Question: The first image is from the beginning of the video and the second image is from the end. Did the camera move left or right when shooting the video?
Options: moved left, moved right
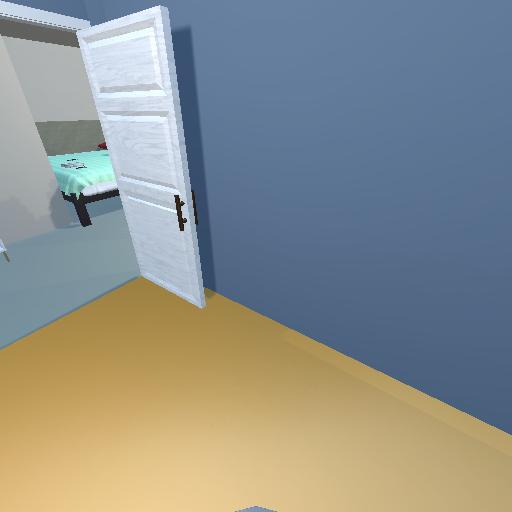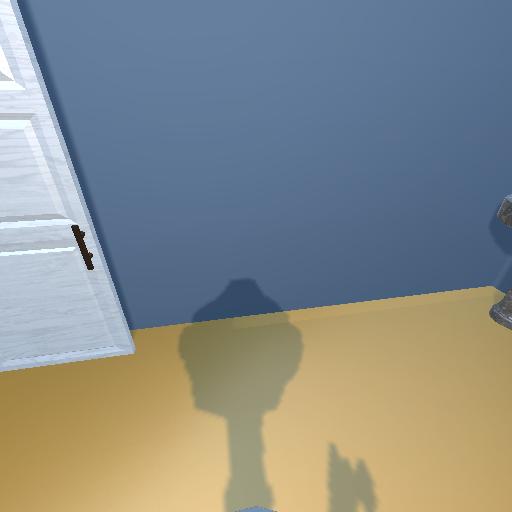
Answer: moved left